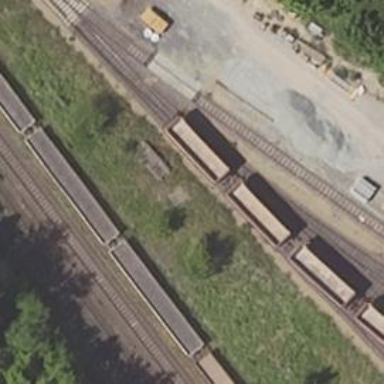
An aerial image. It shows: Railway switch.